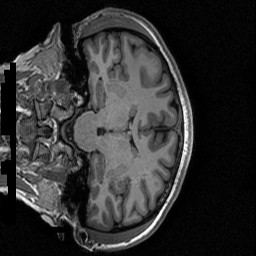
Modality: T1w
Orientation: coronal